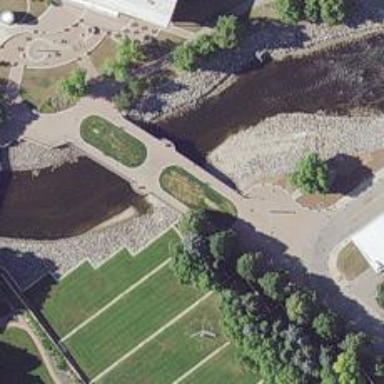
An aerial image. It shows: Path leading to bridge.